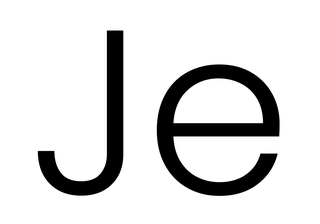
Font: Poppins-Light